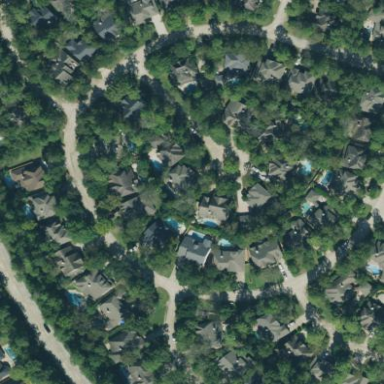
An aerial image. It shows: Residential neighbourhood consisting of single-family homes.